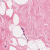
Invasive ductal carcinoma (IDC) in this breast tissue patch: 0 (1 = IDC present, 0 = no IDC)